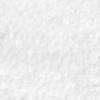
Label: no_change